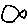
Label: fish